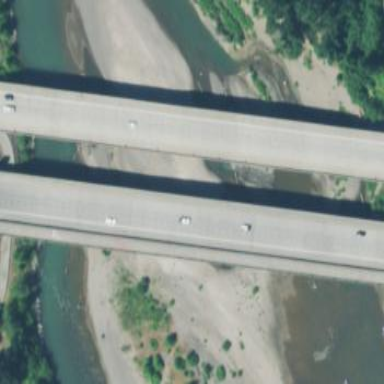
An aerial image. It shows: Man-made bridge.